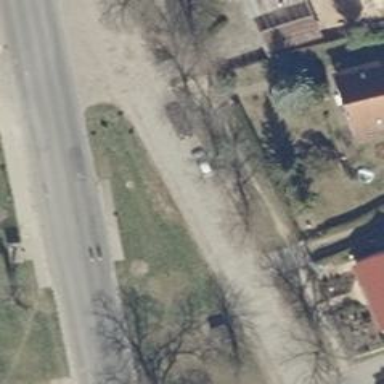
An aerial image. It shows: Residential road.